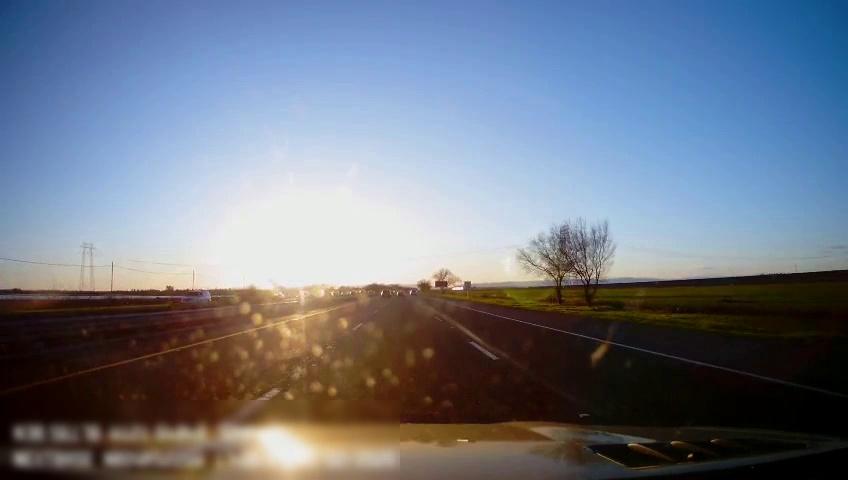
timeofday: Day
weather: Sunny
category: Drivable Space
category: Drivable Space
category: Vehicles | SUV
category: Vehicles | SUV
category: Vehicles | Car
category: Lanes | Alternate Lane
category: Lanes | Current Lane
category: Lanes | Current Lane
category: Lanes | Alternate Lane
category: Traffic | Signs